Interaction volume radius: 5 \u00c5
Interaction volume height: 50 \u00c5
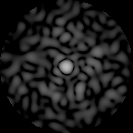
Disorder parameter: 0.8197